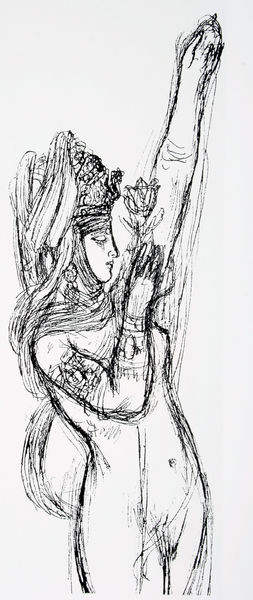
Titel: Studie zu "Salome"
Künstler: Gustave Moreau
Standort: Paris
Institution: Musée Gustave Moreau
Schlagwörter: akt, hand, kopf, körper, nackt, umhang, weiß, frauen, mädchen, bewegung, blume, brust, busen, finger, frankreich, frau, frisur, geschwungen, geste, grau, haar, hut, mund, nase, ohrring, profil, schmuck, schwarz, skizze, zeichnung, blick, blüte, dame, obst, rose, schal, schleier, tuch, hochformat, symbolismus, tanz, blond, arm, arme, augen, bibel, falten, gesicht, haupt, lang, salome, stirnband, trauer, bild, hände, auge, figur, gewand, haare, halbfigur, kelch, lange haare, pose, stoff, tücher, ohrringe, pflanze, tänzerin, diadem, krone, locken, prinzessin, schön, rund, gemüse, skulptur, statue, beine, kopfbedeckung, taille, brüste, papier, schlafen, studie, kette, grafik, graphik, linien, weis, hands, hat, white, black, face, female, hair, jugendstil, lady, nose, portrait, weiblich, woman, kopftuch, halstuch, nabel, bauch, fin de siècle, nackte, bauchnabel, ellenbogen, erotik, erotisch, geschlecht, scham, vagina, zeigen, transparenz, fein, dünn, geschlossen, oberarm, striche, umriss, oben, tulpe, nacktheit, tusche, gemalt, orient, orientalisch, linie, kohle, kontur, drapiert, druck, druckgraphik, schwarz-weiss, radierung, wei0, bleistift, kopfputz, entwurf, mythologie, göttin, geschlossene augen, bleistiftzeichnung, femme fatale, arabisch, armband, armreif, armreifen, schleiertanz, profile, flower, unterarm, freiheit, hüfte, antik, naked, nude, nudity, riechen, durchsichtig, erhoben, zeichnerisch, head, este, sinnlich, leicht, drawing, paper, ohringe, kupferstich, verhüllt, orientalismus, indien, kopfschmuck, turban, chin, mouth, scarf, sketch, gestreckt, art deco, dekorativ, islam, filligran, umrisslinien, rundungen, breast, anmutig, drape, person, ägypten, hexe, arms, bangle, bracelet, gaze, blei, ink, genital, pencil, eye, legs, lines, earring, earrings, ohhring, breasts, geschmeide, frua, handbewegung, kopfbedekung, sinnlichkeit, blum, asiatin, hülle, bekleidet, moreau, sugen, langgestreckt, dancer, dancing, oriental, standing, türkin, body, armschmuck, blumea, blumeg, hen, kinnband, kofschmuck, laengsbild, lotosblume, nabelk, sklizze, stencil, tempelfigur, tatoo, bellybutton, navel, vulva, veil, cuff, schöne, armring, jewelry, thin, holding, cuffs, tear, gereckter arm, headdress, headress, abdomen, belly, oberarm#, boobs, tits, amulet, cleopatra, jewellery, reaching, tulip, nebael, sultanin, covering, gestreckter arm, translucent, vail